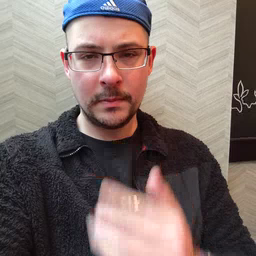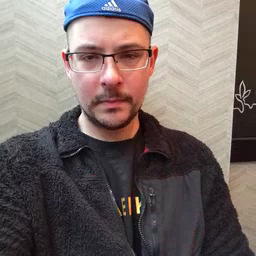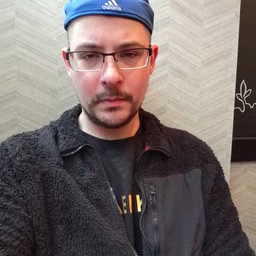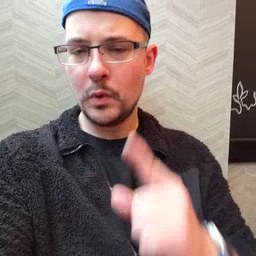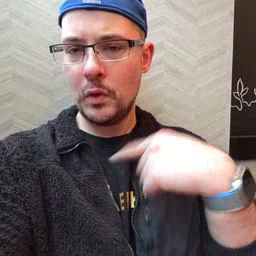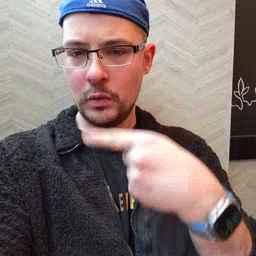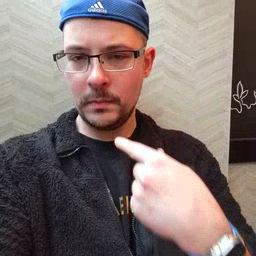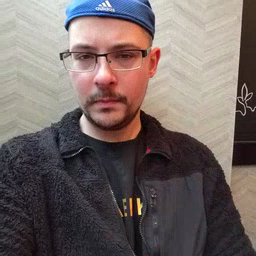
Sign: look